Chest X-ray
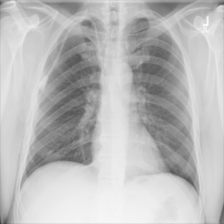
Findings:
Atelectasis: negative
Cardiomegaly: negative
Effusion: negative
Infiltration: negative
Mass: negative
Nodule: negative
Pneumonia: negative
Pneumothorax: negative
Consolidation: negative
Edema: negative
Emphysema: negative
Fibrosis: negative
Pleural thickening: negative
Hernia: negative